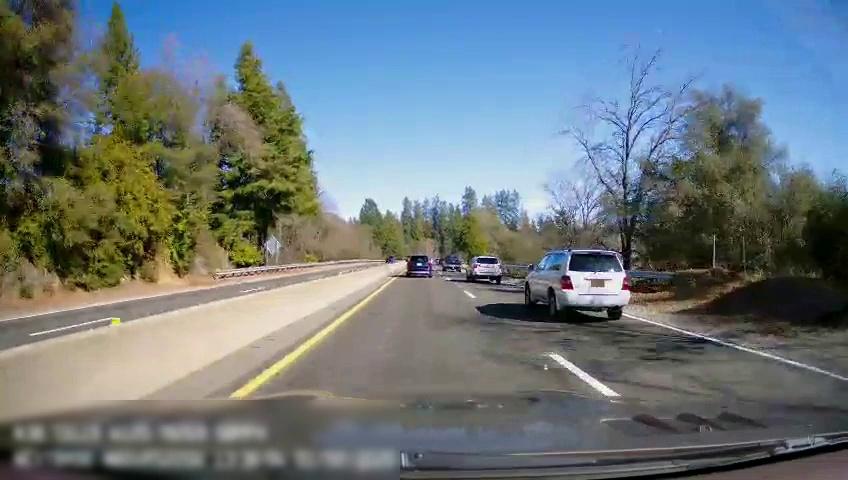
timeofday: Day
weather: Sunny
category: Drivable Space
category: Drivable Space
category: Vehicles | SUV
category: Vehicles | SUV
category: Vehicles | SUV
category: Vehicles | Truck
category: Lanes | Current Lane
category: Lanes | Current Lane
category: Lanes | Current Lane
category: Lanes | Opposite Lane
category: Lanes | Opposite Lane